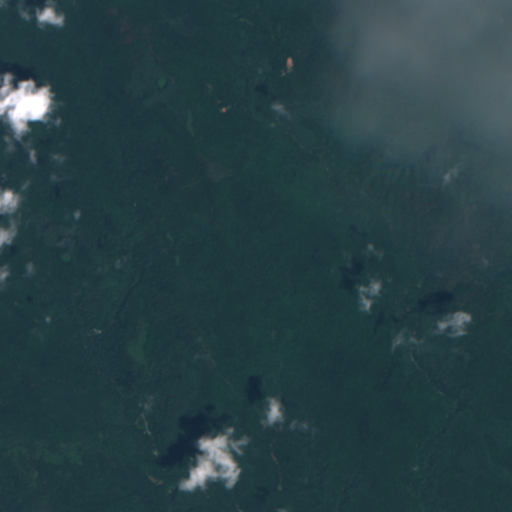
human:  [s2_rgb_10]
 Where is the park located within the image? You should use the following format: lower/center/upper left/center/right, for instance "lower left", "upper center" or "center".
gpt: The park is located in the upper center of the image.
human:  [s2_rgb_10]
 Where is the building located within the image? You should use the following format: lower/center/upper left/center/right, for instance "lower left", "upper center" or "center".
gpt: The building is located in the upper center of the image.
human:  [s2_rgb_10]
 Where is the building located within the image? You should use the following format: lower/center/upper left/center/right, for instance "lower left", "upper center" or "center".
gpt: The building is located in the upper center of the image.
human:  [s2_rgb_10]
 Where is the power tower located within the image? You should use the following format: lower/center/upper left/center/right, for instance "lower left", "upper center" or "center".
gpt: There is no power tower in the image.